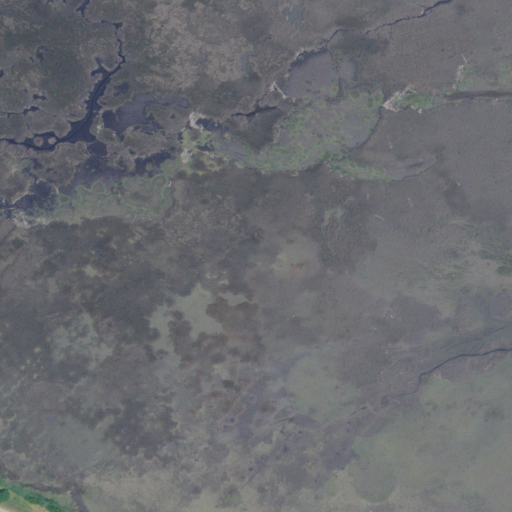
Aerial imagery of island in South Carolina named Hog Island containing only herbaceous wetlands